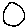
Label: moon